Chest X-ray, PA view. Patient: 68 years old, sex M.
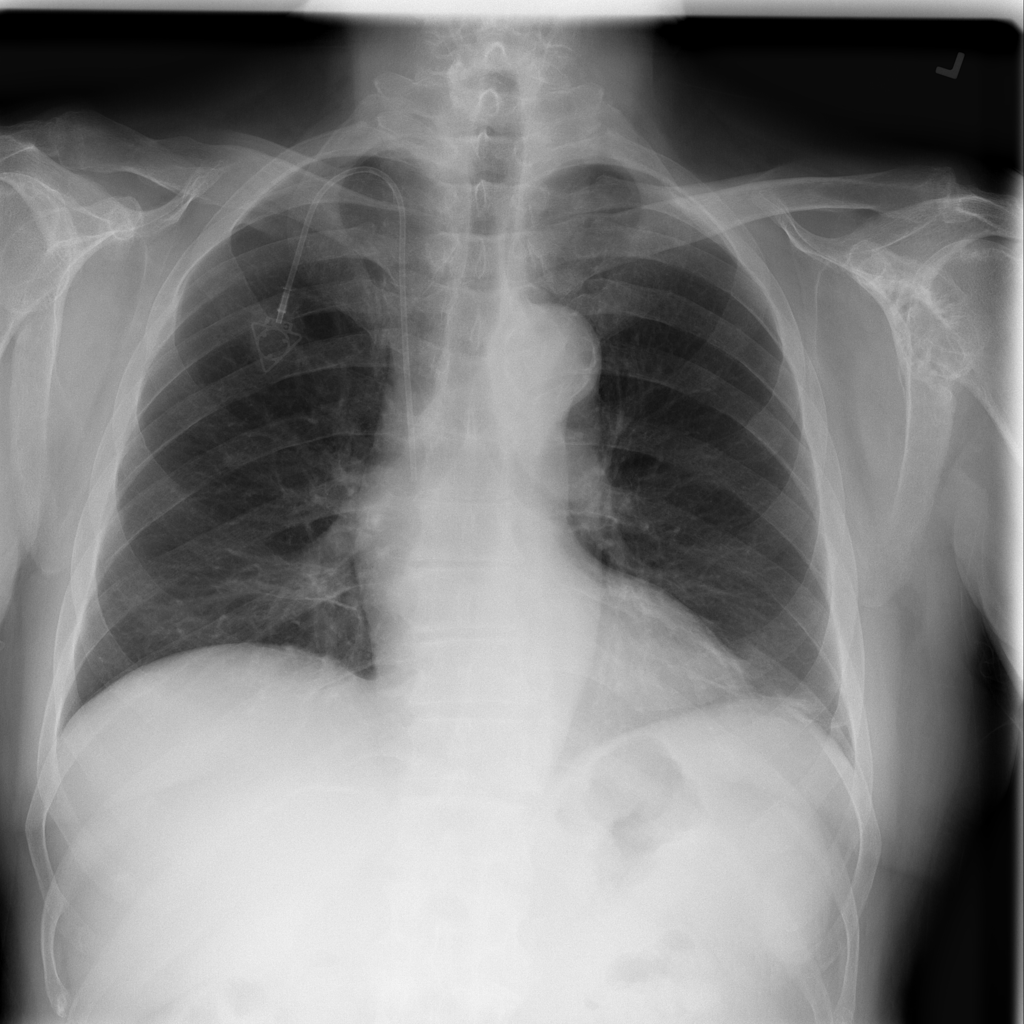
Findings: No Finding